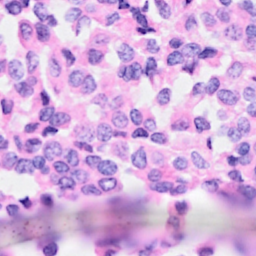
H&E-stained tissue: Breast